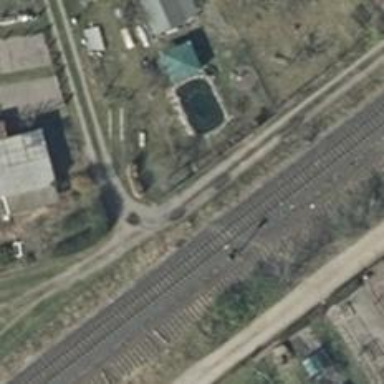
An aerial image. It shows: Railway signal.